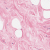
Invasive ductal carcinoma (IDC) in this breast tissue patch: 0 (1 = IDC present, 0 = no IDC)